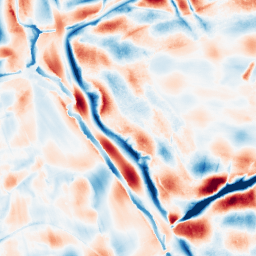
Category: wavelet
Decomposition family: wavelet_dwt
Decomposition parameters: wavelet: db8
level: 5
Upsampling method: sinc_blackman
Upsampling parameters: scale: 2
kernel_size: 16
Upsampling scale: 2